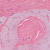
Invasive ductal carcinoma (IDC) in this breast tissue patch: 0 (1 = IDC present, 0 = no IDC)